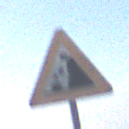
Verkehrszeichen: SteinschlagRechts
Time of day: Midday
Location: Outdoor (Nature)
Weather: PartlyCloudy
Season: NotSpecified
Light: Natural